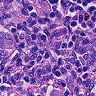
Metastatic tissue present: no